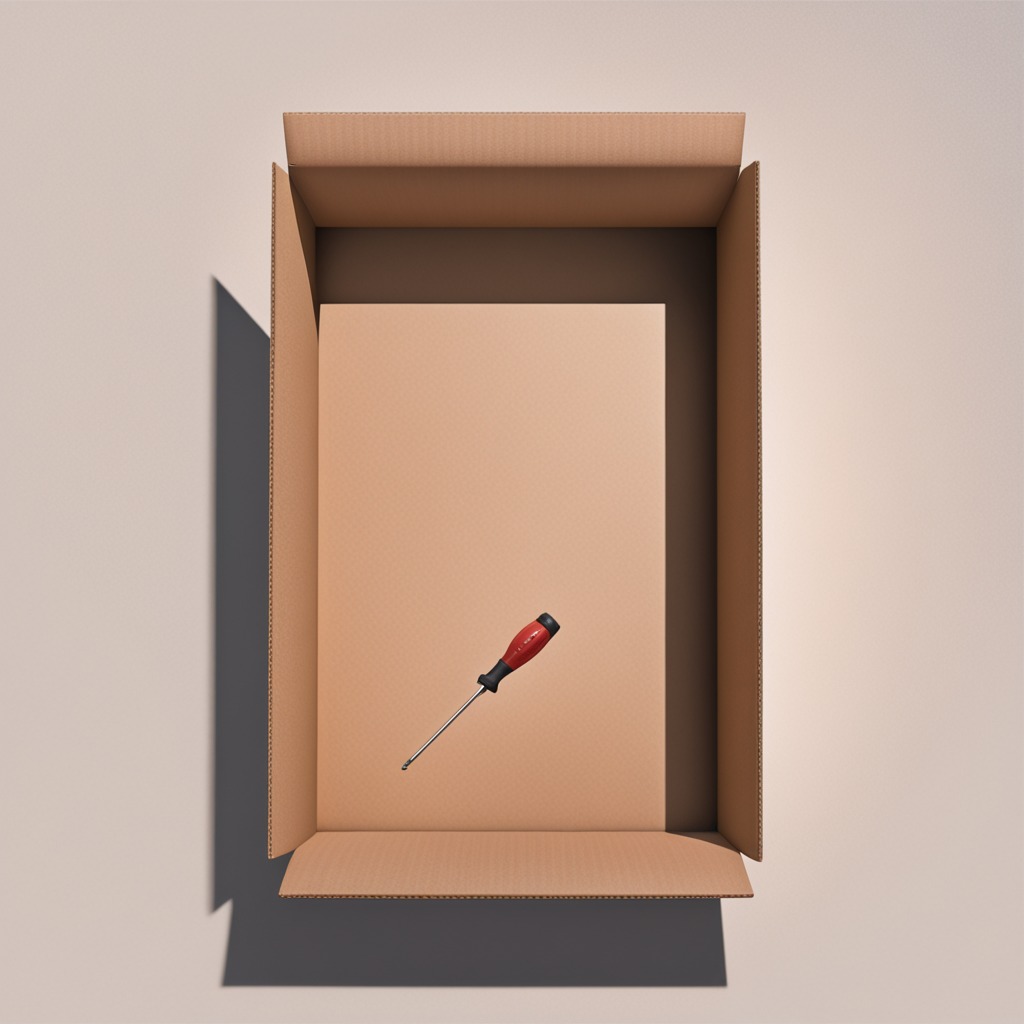
A screwdriver lying on the cardboard box surface